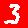
Digit: 3